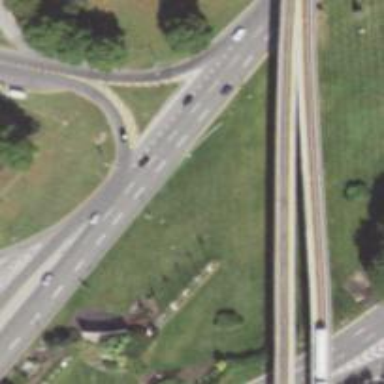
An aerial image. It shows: Motorway junction.